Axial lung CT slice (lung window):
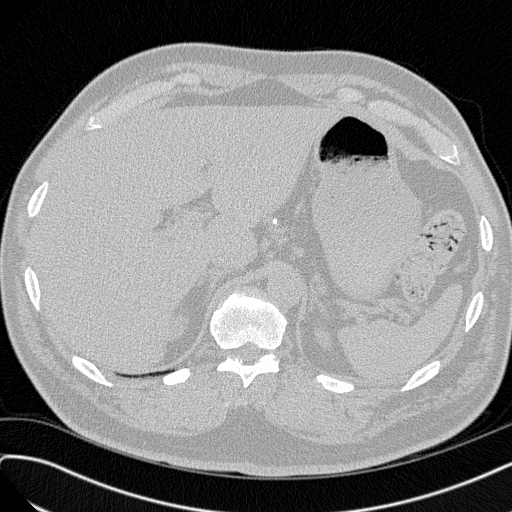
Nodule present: no